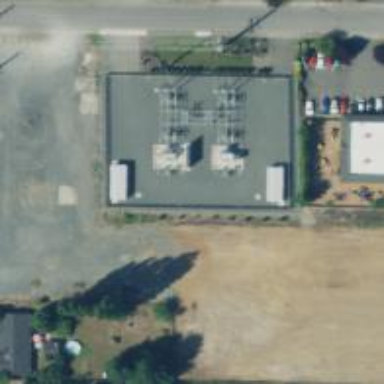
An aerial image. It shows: Distribution level power substation enclosed by fence.